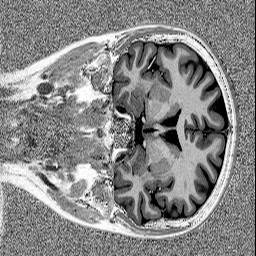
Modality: MP2RAGE
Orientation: coronal
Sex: female